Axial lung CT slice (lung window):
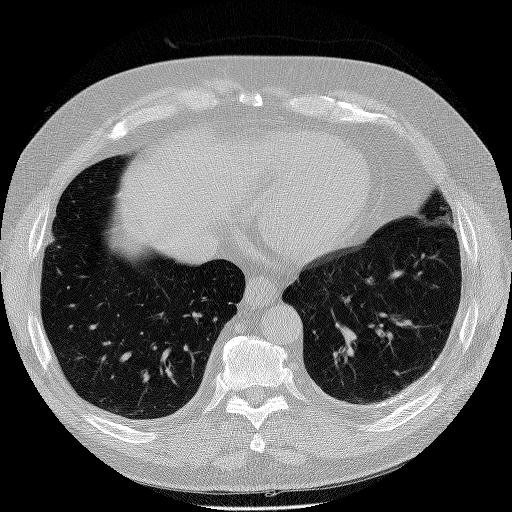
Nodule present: no